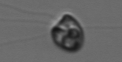
Label: flagellate_morphotype1